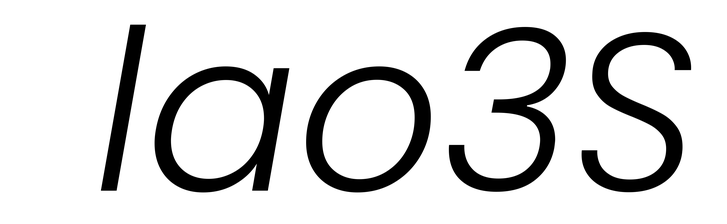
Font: Poppins-LightItalic